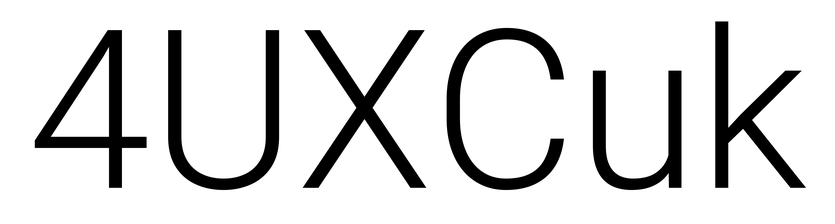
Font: Roboto_Light